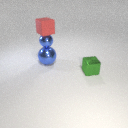
small blue metal sphere below small red rubber cube